Aerial crown-view tile of a tropical tree (Barro Colorado Island, Panama), acquired 20250217:
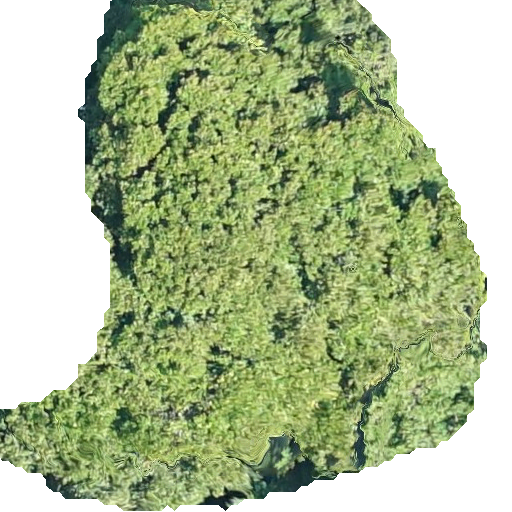
Species: Prioria copaifera
GBIF accepted scientific name: Prioria copaifera
Crown area: 267.233 m²